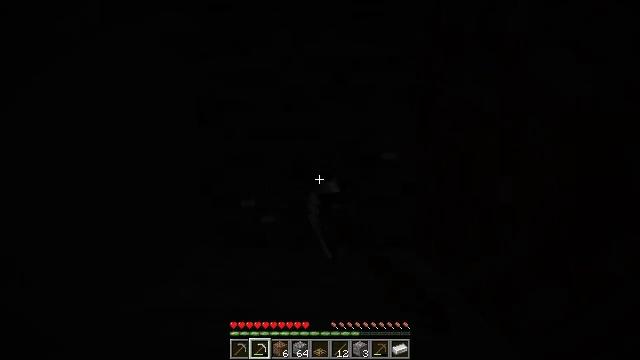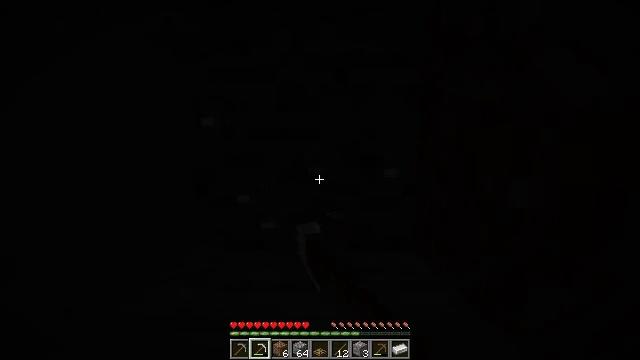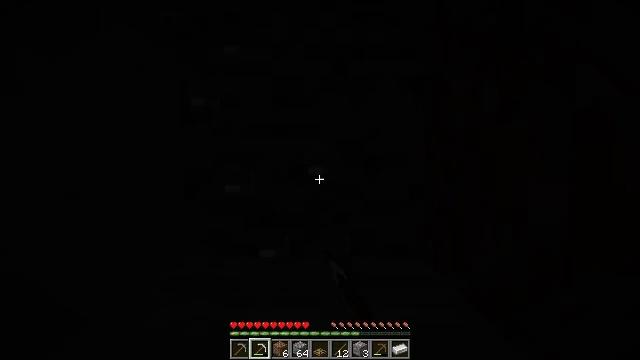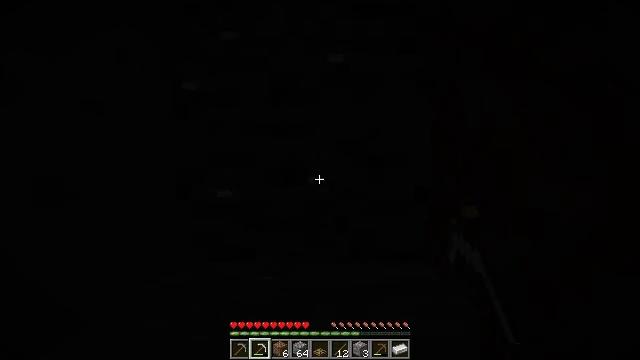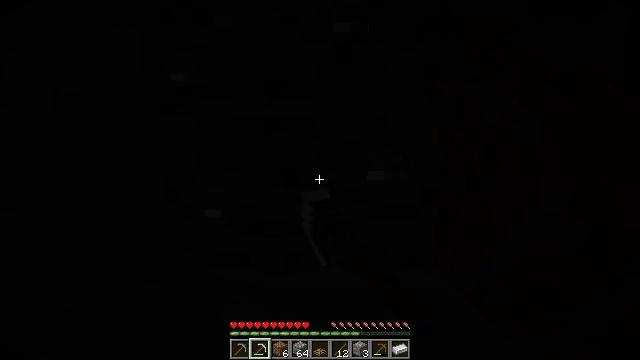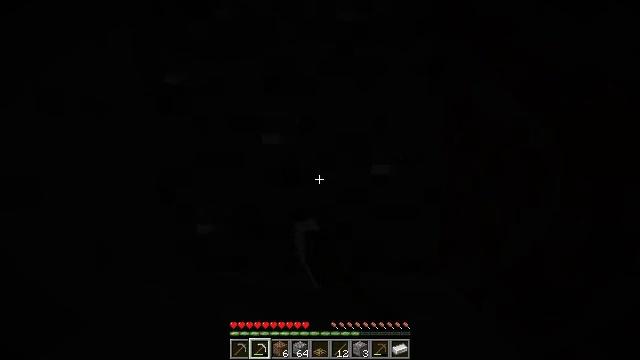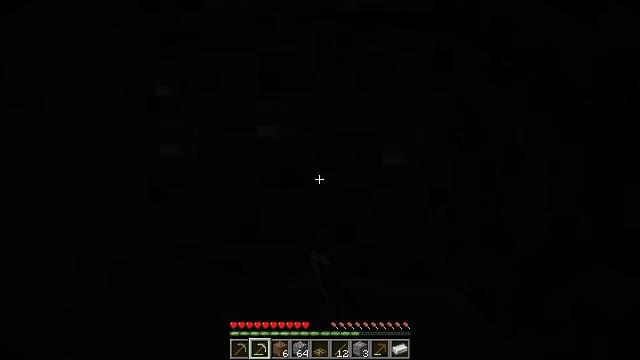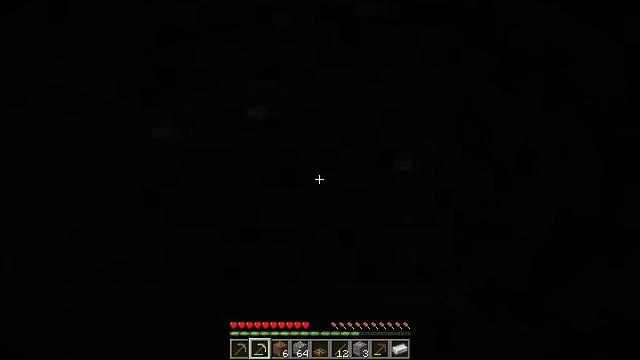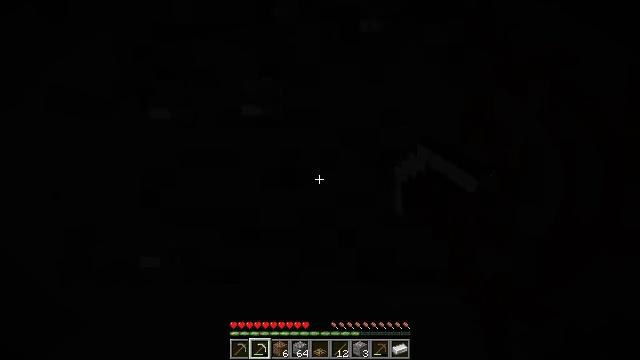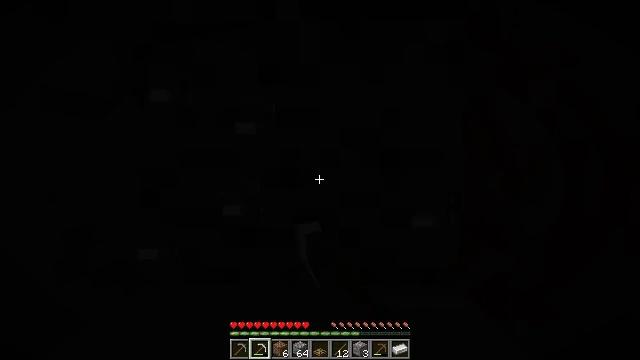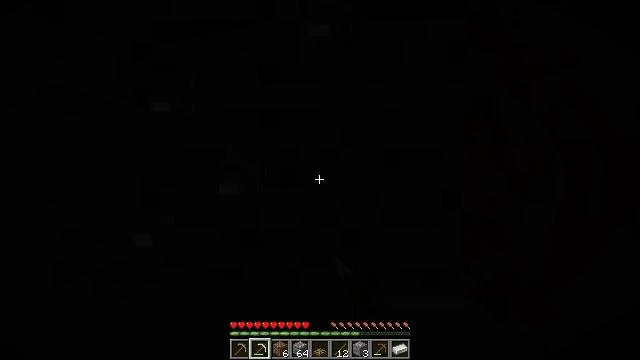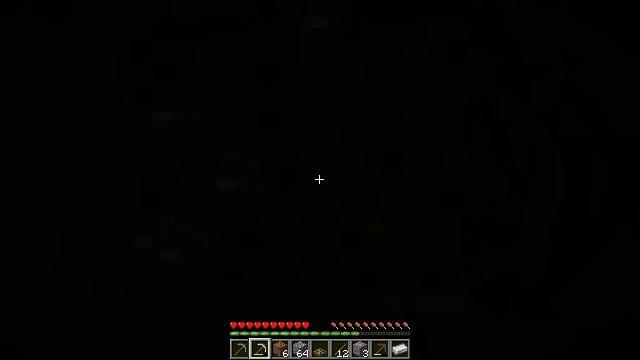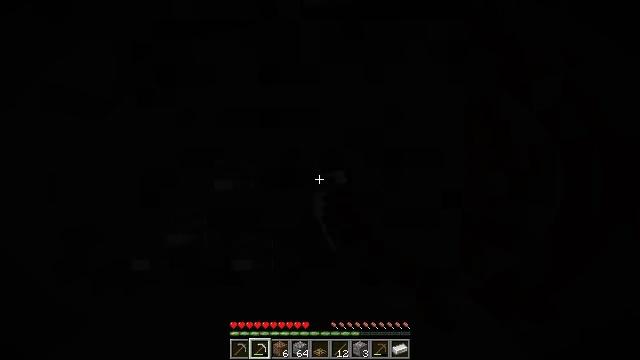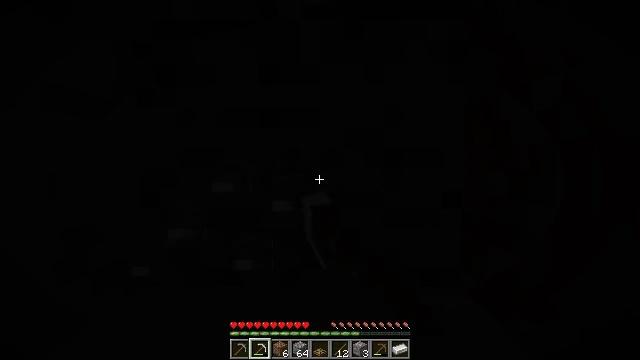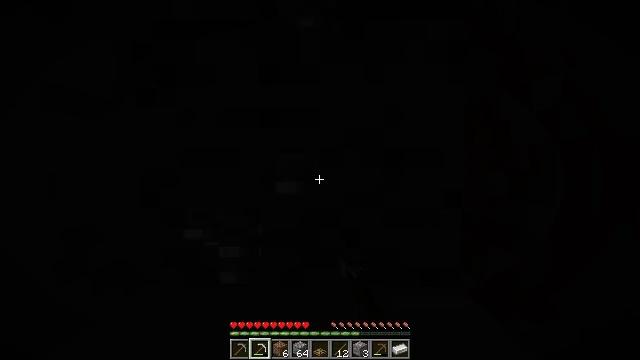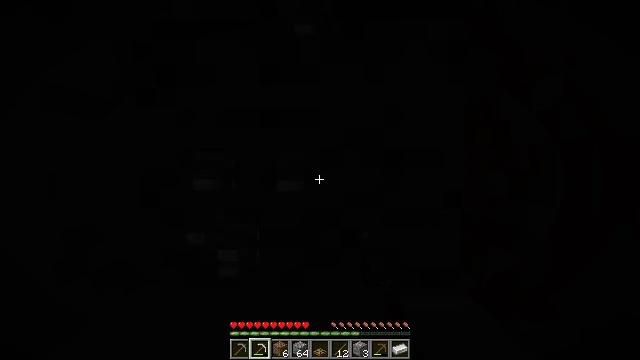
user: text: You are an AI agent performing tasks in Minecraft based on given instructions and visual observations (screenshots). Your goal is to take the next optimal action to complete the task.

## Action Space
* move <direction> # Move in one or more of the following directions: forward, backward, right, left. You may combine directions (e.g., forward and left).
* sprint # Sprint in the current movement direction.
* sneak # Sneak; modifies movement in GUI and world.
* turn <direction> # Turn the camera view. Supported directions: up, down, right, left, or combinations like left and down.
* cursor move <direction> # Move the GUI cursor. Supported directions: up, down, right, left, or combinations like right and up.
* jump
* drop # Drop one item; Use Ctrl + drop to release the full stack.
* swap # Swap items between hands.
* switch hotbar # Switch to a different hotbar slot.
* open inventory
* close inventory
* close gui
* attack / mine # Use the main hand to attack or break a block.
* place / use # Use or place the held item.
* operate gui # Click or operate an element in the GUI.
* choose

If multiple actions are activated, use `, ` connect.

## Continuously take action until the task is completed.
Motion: motion action
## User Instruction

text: Collect the oak trapdoor for re-use.
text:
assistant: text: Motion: move forward, attack / mine
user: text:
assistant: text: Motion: move forward, attack / mine
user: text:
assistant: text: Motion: move forward, attack / mine
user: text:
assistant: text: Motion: move forward, attack / mine
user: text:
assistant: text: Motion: move forward, attack / mine
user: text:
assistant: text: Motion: attack / mine
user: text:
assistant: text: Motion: attack / mine
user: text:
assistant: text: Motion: attack / mine
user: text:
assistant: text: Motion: attack / mine
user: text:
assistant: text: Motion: attack / mine
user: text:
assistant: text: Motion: attack / mine
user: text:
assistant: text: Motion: attack / mine
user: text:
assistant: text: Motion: attack / mine
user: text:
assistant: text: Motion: attack / mine
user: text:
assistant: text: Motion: attack / mine
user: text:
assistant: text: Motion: attack / mine
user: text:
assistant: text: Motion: attack / mine
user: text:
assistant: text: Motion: attack / mine
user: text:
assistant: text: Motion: attack / mine
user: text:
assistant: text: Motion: attack / mine
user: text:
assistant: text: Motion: attack / mine
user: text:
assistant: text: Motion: move forward, attack / mine
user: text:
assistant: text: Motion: move forward, attack / mine
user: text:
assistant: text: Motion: attack / mine
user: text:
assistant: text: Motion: attack / mine
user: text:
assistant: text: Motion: attack / mine
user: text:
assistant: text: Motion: attack / mine
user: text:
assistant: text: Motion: attack / mine
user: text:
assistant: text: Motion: attack / mine
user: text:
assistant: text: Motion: attack / mine